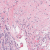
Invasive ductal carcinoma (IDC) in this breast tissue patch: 1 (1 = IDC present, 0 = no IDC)